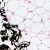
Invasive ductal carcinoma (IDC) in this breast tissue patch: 0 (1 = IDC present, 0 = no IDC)